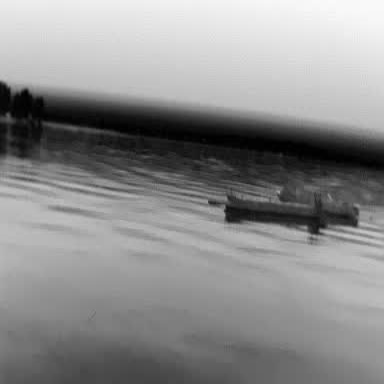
There are two objects shown in the infrared image, including a liner, and a container_ship.